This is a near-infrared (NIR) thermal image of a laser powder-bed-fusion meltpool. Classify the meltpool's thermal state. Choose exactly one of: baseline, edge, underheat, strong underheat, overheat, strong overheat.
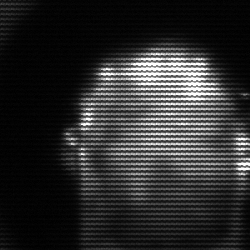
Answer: baseline